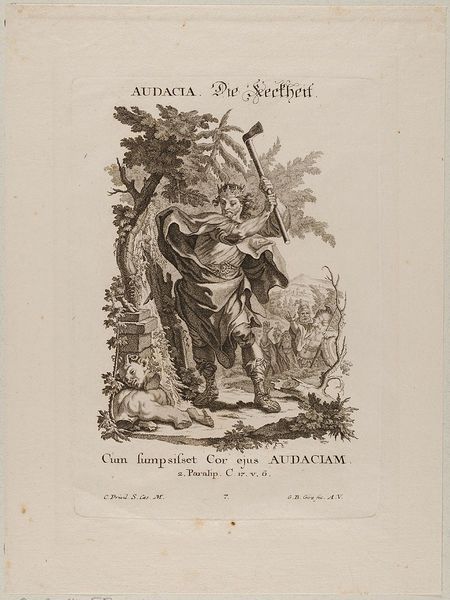
Titel: Die Frechheit
Künstler: Gottfried Bernhard Göz
Standort: Hamburg
Institution: Museum für Kunst und Gewerbe Hamburg
Schlagwörter: bibel, rokoko, grafik, graphik, kartusche, fotografie, photographie, vernichtung, druckgraphik, druckgrafik, altes testament, emotionen, rocaille, style, reproduktionen, druckerzeugnisse, muschelwerk, könig, gefühl, ornamentstich, vorlageblätter, punktiermanier, punktiertechnik, paralipomenon, zerstörung, kühnheit, verwegenheit